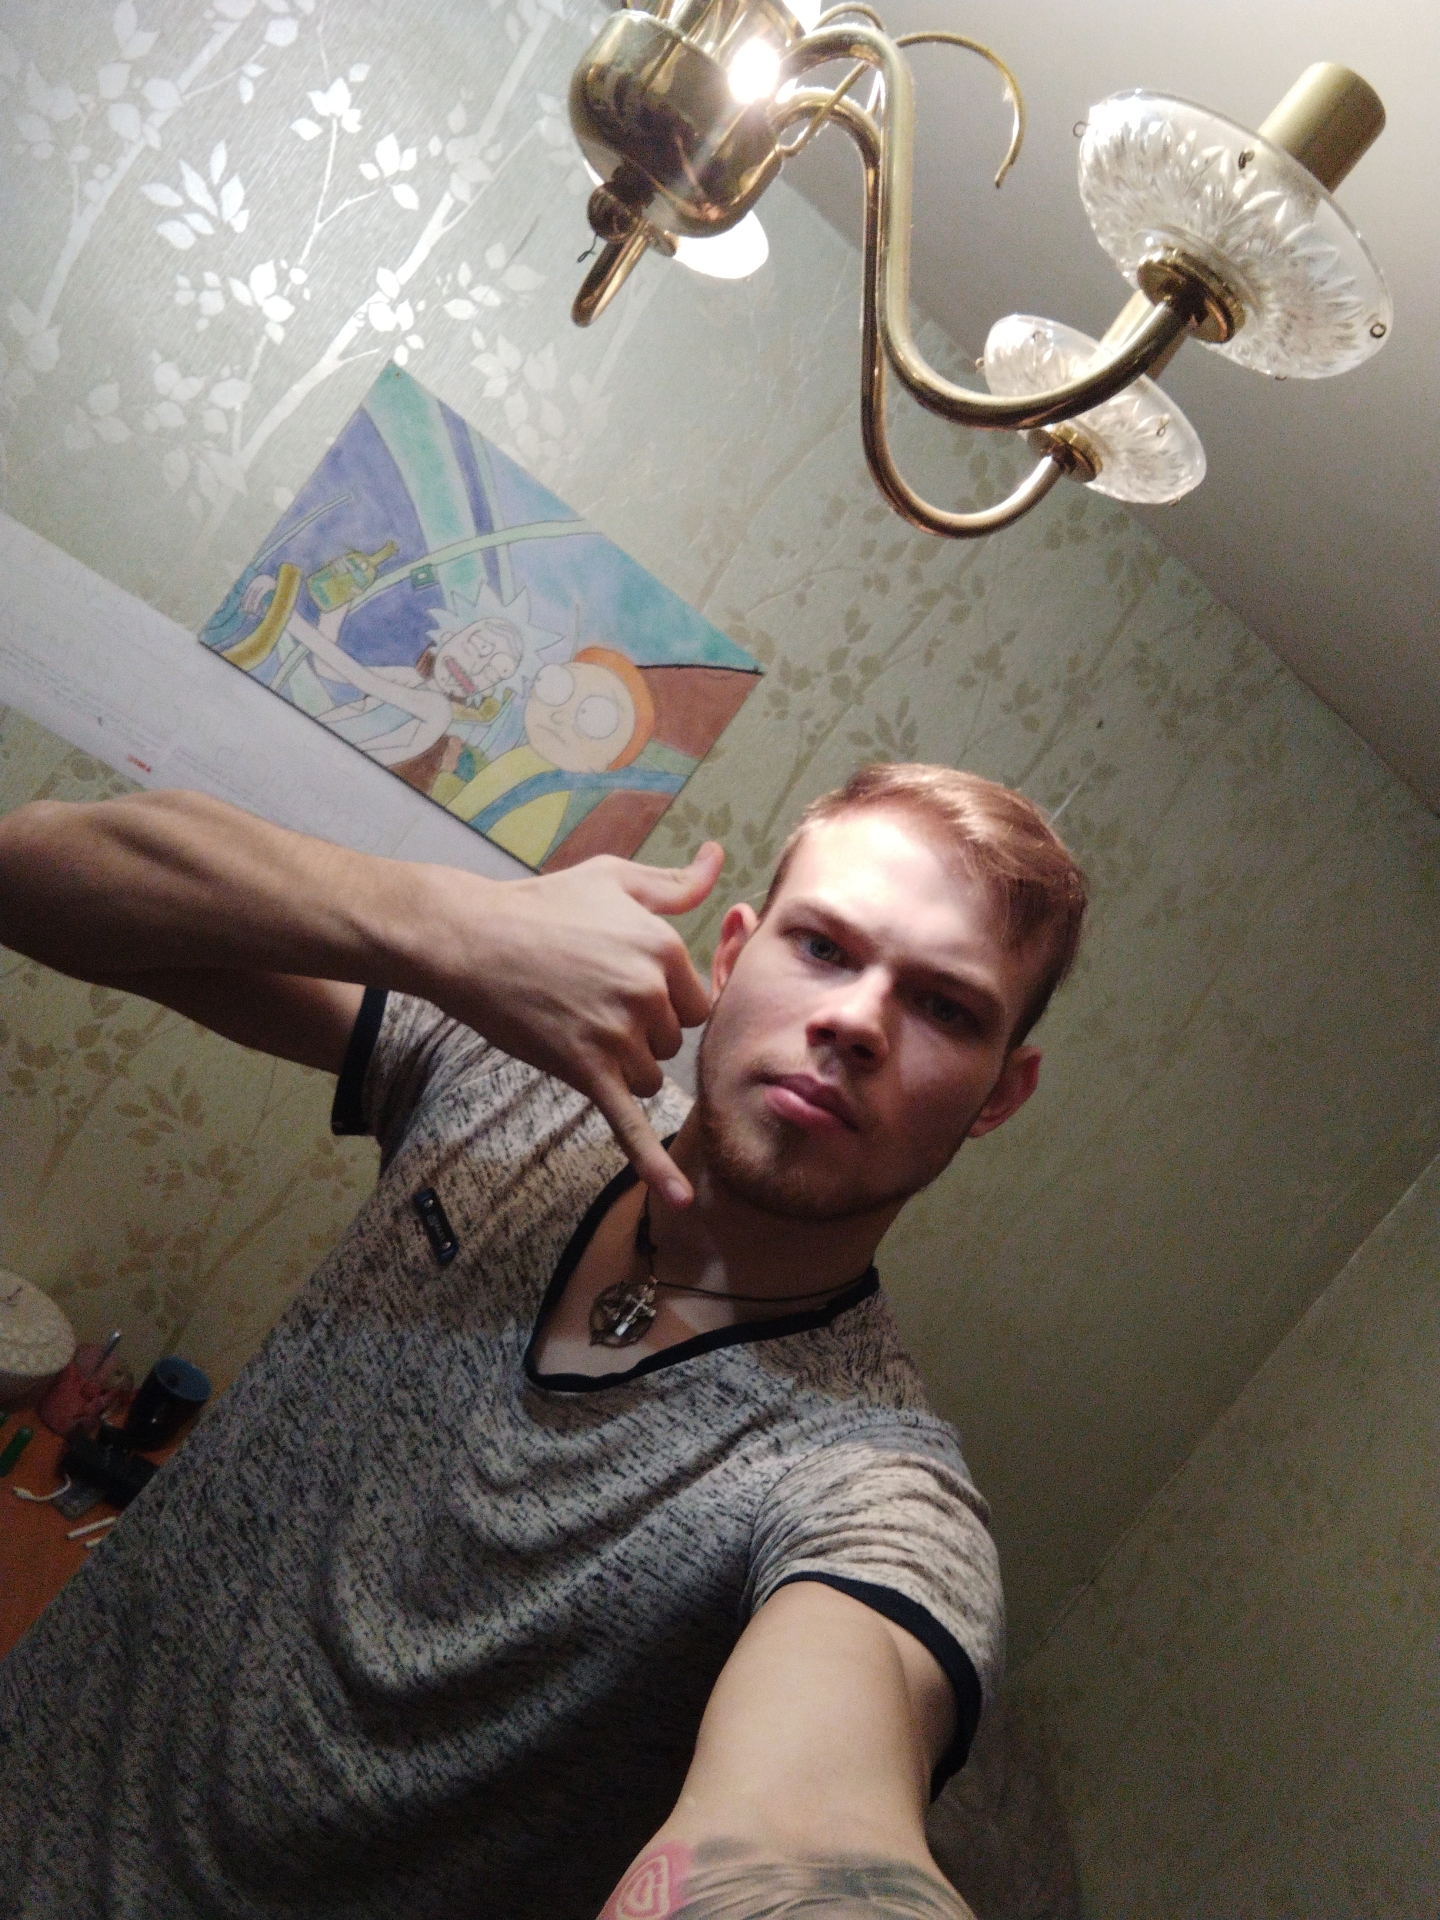
Label: noise